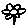
Label: flower